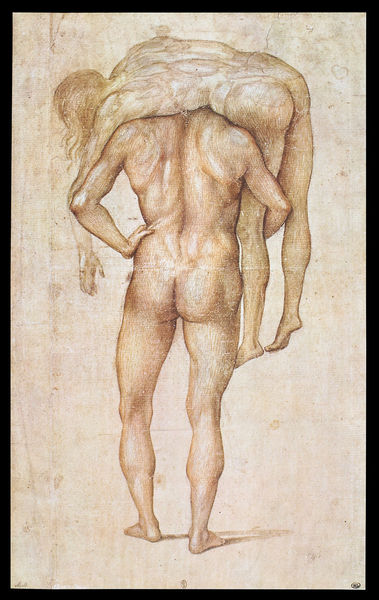
Titel: Nackter Mann einen Körper tragend
Künstler: Luca Signorelli
Institution: Paris, Musée du Louvre
Schlagwörter: akt, körper, mann, nackt, schatten, braun, frau, haar, licht, männer, rücken, zeichnung, arme, leiche, tot, toter, tragen, haare, schulter, schultern, beine, hintern, liegen, studie, last, grafik, monochrom, muskeln, kontrapost, schenkel, waden, fallen, fleisch, muskulös, hinten, rückenfigur, rötel, sehnen, gegensatz, gegensätze, elle, erschlafft, po